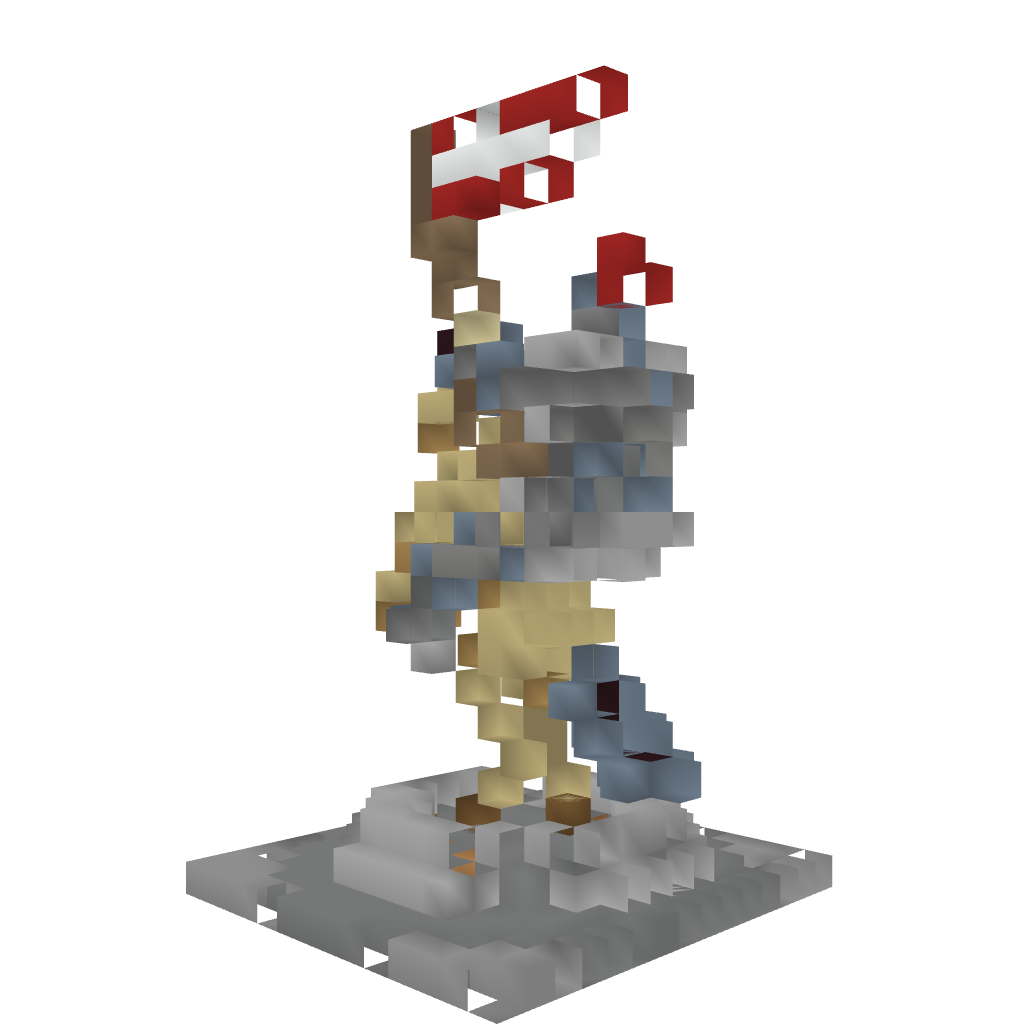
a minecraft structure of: Knight and horse statue